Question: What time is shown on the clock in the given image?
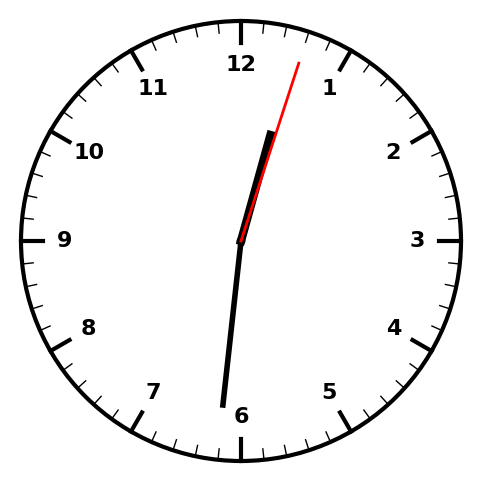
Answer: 12:31:03